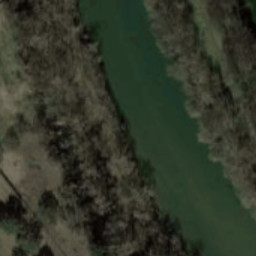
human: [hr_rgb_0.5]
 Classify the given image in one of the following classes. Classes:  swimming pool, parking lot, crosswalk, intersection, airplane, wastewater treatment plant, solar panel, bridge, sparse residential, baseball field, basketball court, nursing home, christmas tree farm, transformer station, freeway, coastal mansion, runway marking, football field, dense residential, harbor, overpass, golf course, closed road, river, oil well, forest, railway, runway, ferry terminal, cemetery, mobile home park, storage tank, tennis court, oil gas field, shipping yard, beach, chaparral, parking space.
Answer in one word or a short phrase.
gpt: river